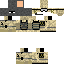
A female skeleton skin with dark skin, wearing brown helmet dressed in a black robe top and brown pants, featuring a closed mouth.